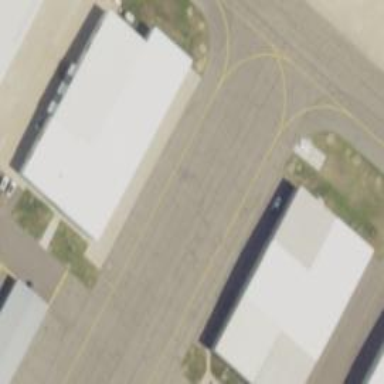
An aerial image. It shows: Hangar at the airport.